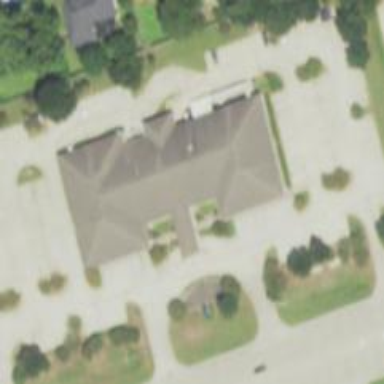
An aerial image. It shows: Healthcare clinic is depicted in the image.